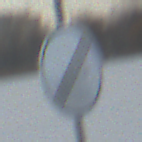
Verkehrszeichen: EndeSaemtlicherBegrenzungen
Umgebung: Outdoor, Nature
Tageszeit: SunriseSunset
Wetter: PartlyCloudy
Licht: Natural
Jahreszeit: NotSpecified
Kontrast: LowContrast